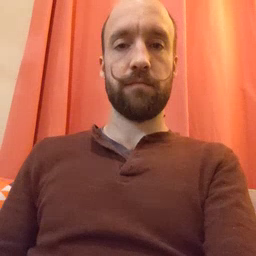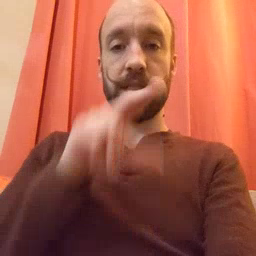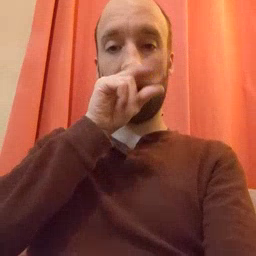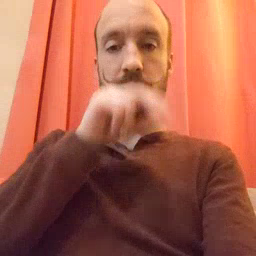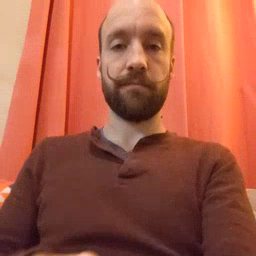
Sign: duck